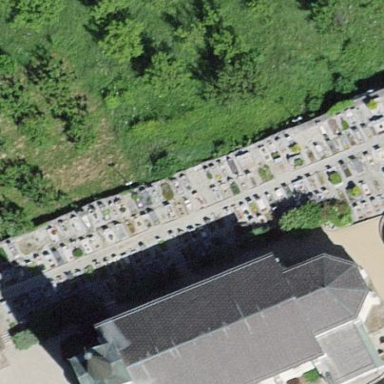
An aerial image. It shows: Graveyard.